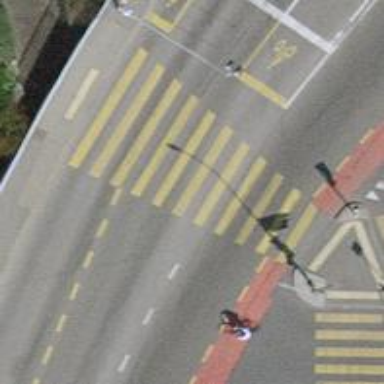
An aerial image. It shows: Crossing with traffic signals.